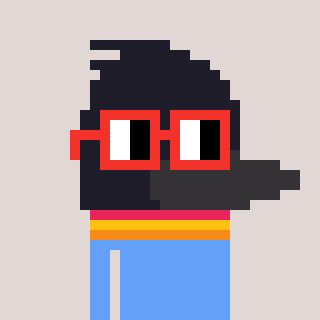
a pixel art character with square red glasses, a raven-shaped head and a blue-colored body on a warm background